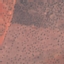
Land use / land cover: PermanentCrop